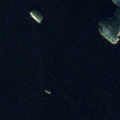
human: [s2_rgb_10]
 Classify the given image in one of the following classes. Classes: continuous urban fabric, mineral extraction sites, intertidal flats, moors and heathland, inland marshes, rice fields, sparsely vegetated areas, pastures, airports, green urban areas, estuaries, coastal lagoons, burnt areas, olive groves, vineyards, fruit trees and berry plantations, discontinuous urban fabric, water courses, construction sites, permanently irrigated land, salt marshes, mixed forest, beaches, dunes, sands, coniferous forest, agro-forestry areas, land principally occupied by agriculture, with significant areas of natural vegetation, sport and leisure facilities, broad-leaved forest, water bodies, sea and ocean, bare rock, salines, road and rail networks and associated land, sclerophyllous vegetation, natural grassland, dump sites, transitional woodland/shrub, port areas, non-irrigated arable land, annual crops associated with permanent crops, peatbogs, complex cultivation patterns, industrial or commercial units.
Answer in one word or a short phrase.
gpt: water bodies